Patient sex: M
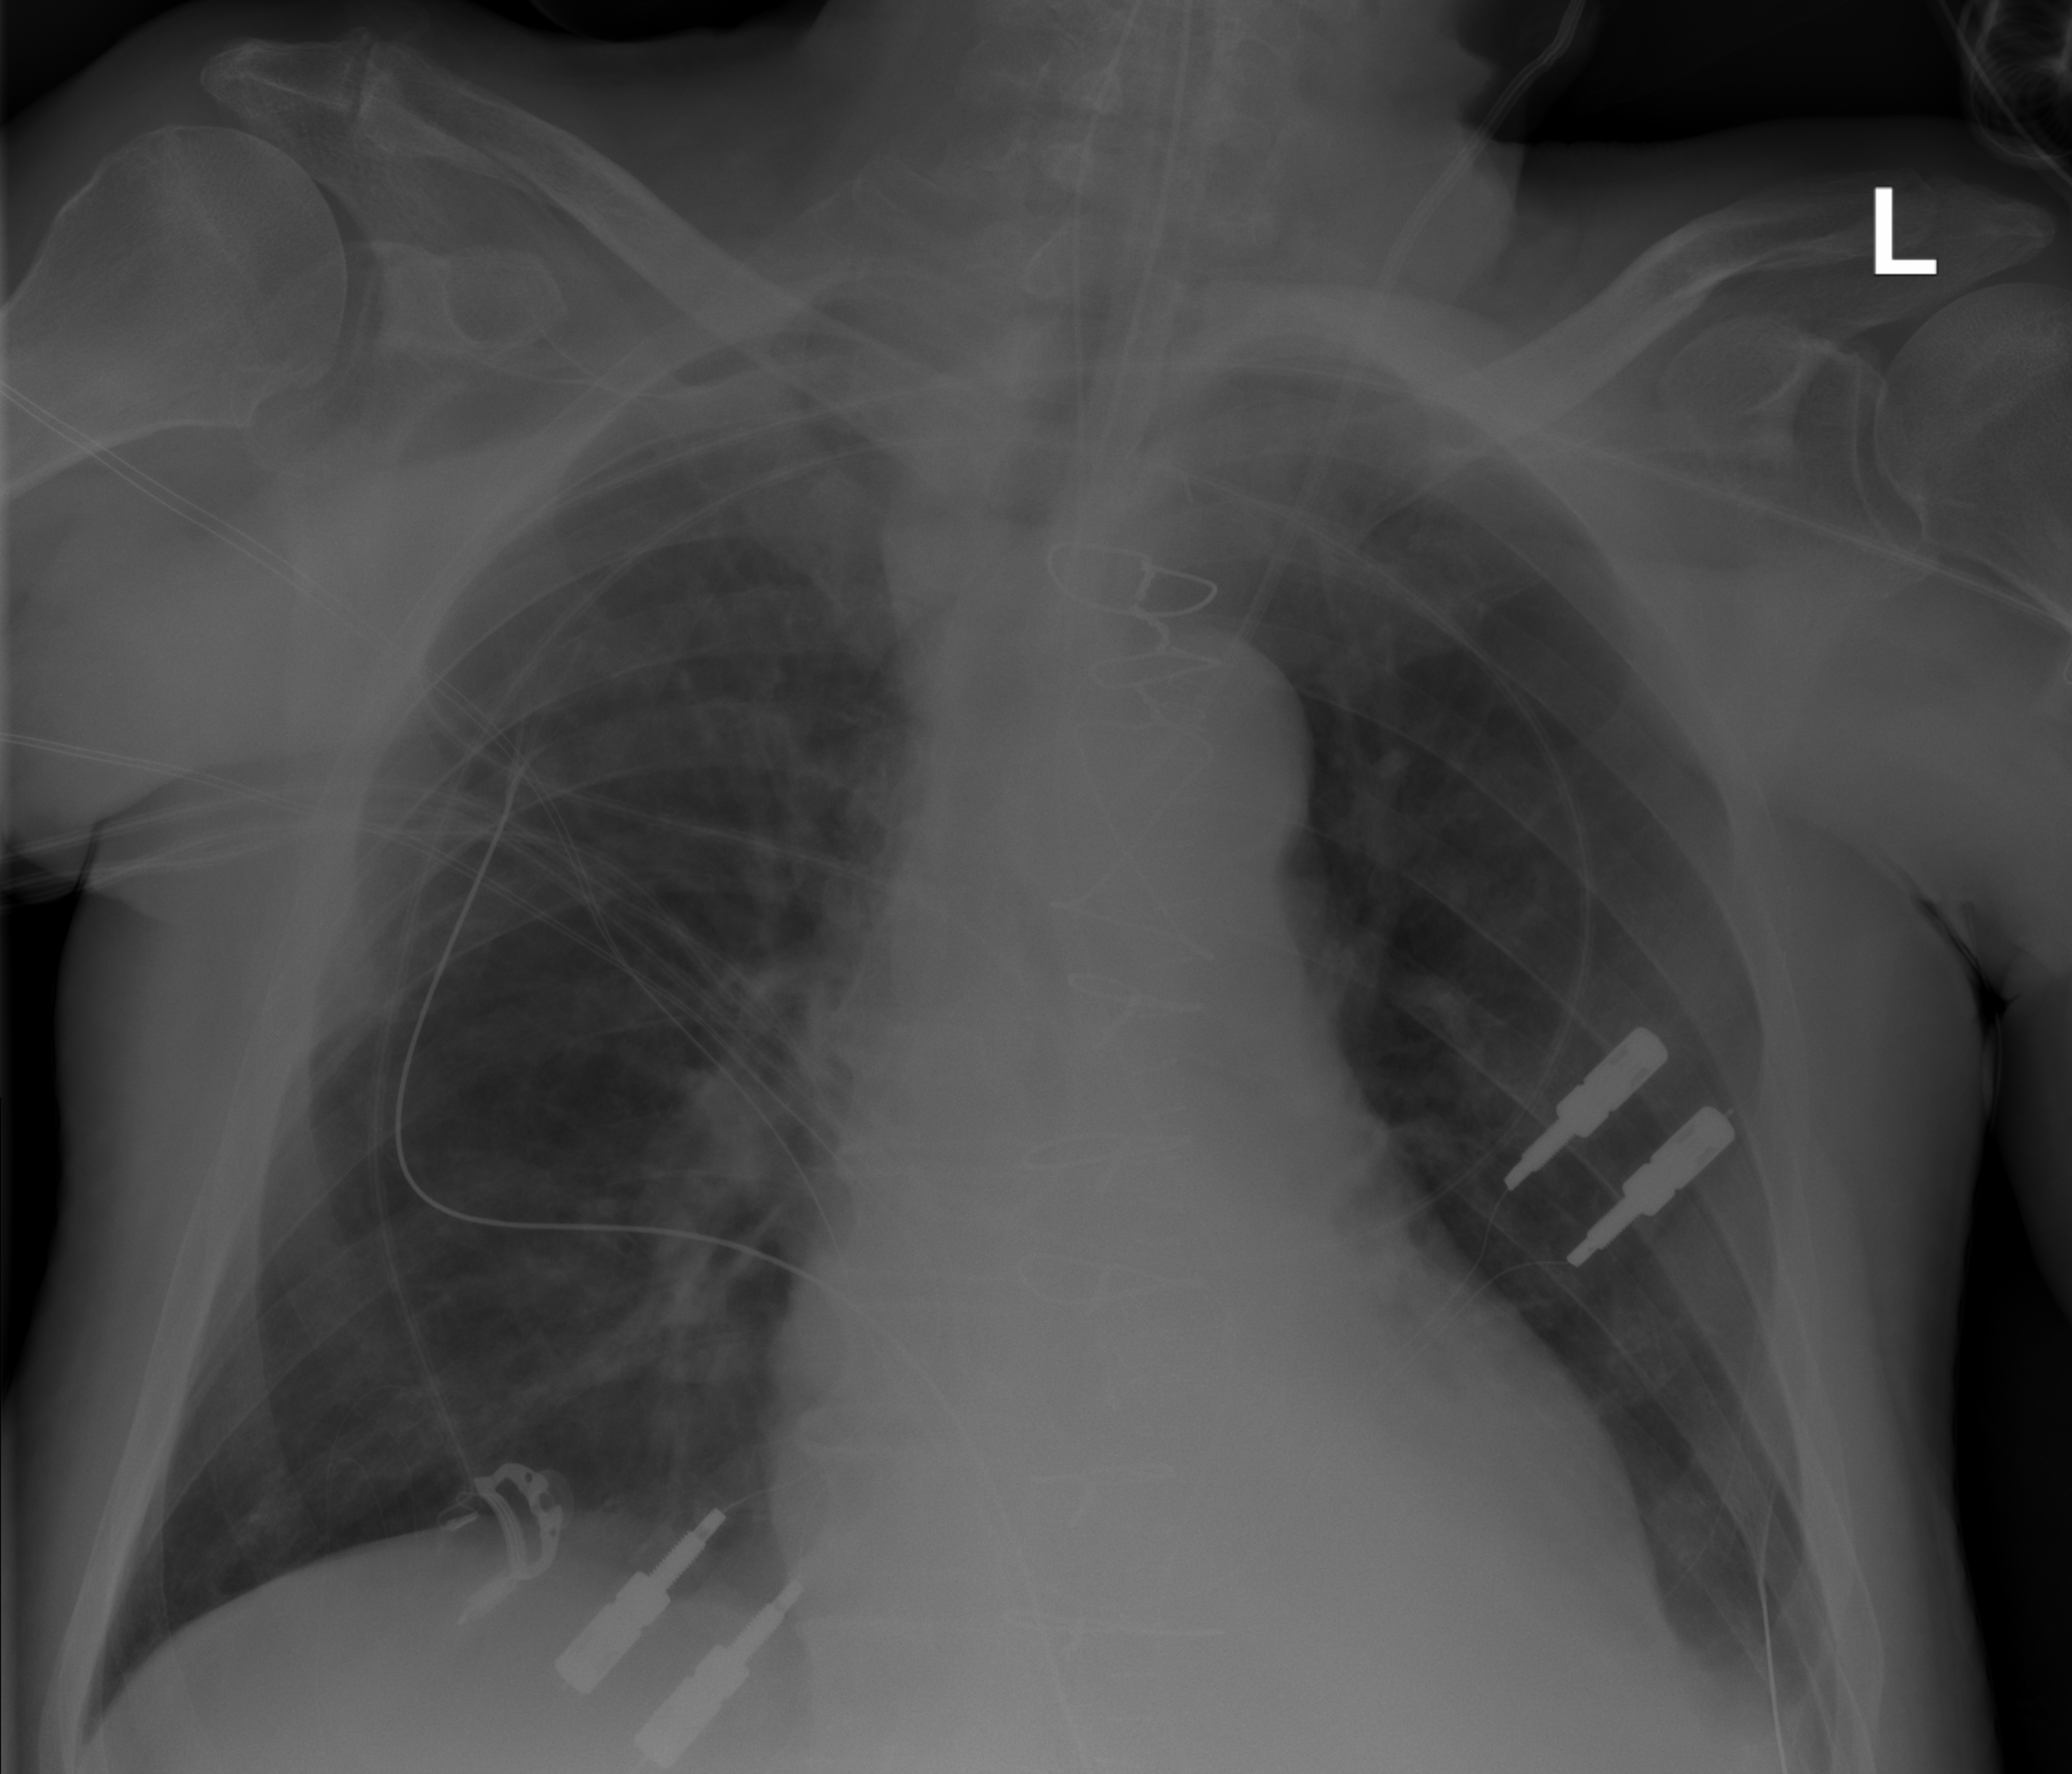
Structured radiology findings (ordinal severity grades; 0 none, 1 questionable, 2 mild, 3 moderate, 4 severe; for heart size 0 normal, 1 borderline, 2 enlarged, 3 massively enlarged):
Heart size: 1
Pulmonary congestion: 0
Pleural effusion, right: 0
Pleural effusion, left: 2
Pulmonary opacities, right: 1
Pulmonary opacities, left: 0
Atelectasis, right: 0
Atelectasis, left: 2